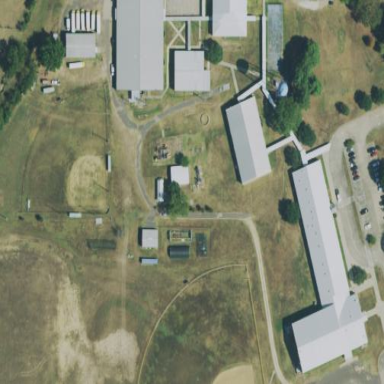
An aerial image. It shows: School.